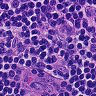
Metastatic tissue present: no